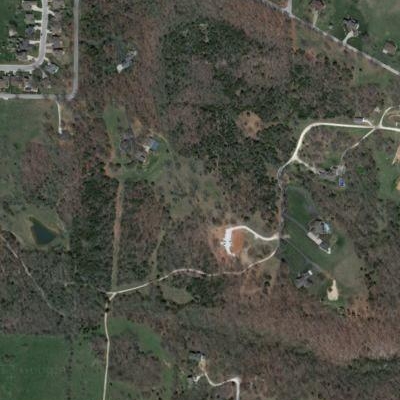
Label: Forest